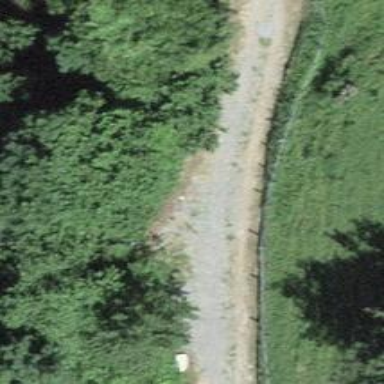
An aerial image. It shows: Agricultural track with pebblestone surface of grade 2. Suitable for agricultural vehicles.